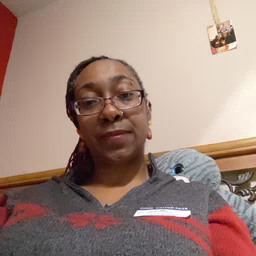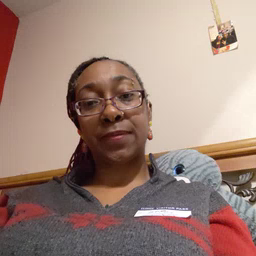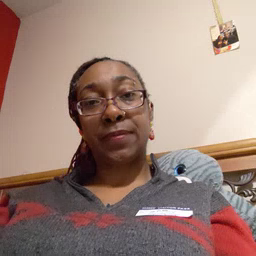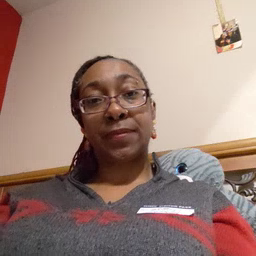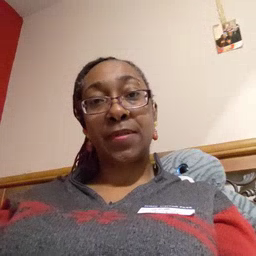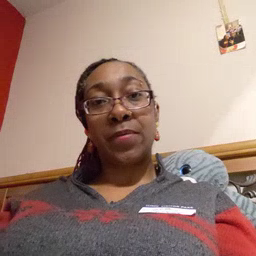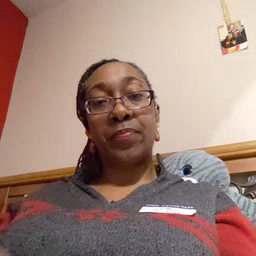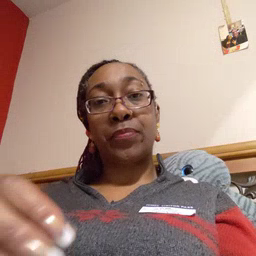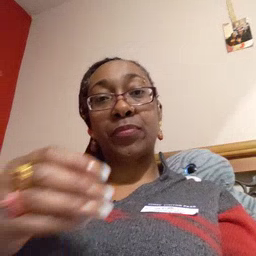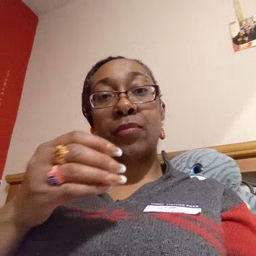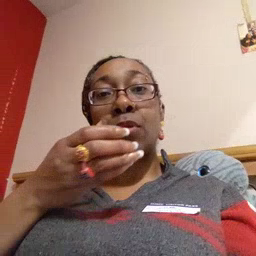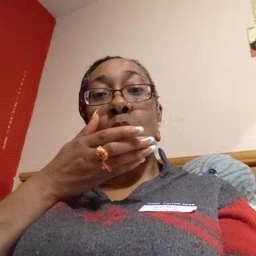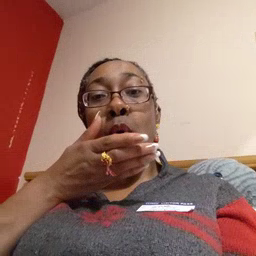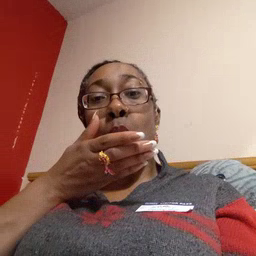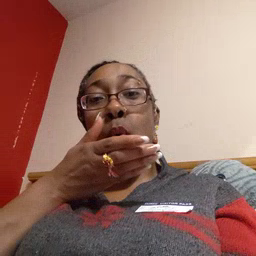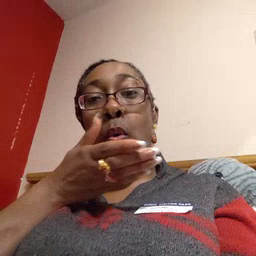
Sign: blow